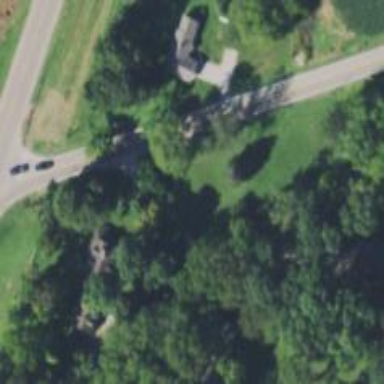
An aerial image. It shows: Driveway leading to service road.